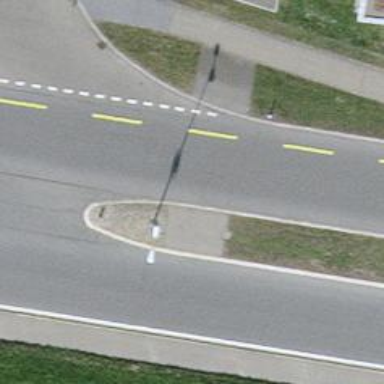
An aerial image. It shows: Traffic calming island.